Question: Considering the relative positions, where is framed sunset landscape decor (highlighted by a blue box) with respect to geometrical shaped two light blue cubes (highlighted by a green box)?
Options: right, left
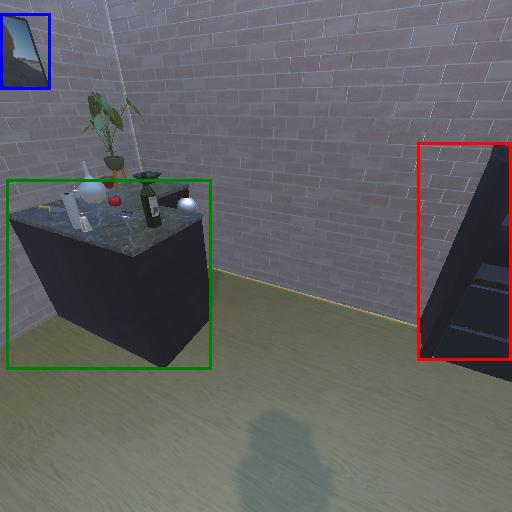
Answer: right